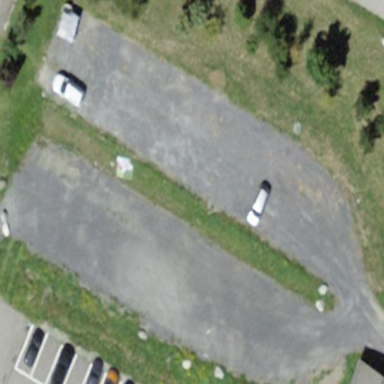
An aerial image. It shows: Parking area with unpaved surface.